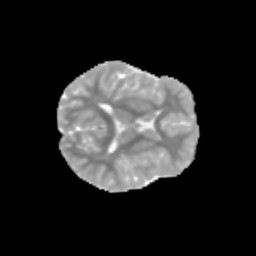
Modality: MD
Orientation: axial
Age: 9
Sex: female
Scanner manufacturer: siemens
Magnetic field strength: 3 T
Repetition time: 3.8 s
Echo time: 0.07 s